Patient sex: M
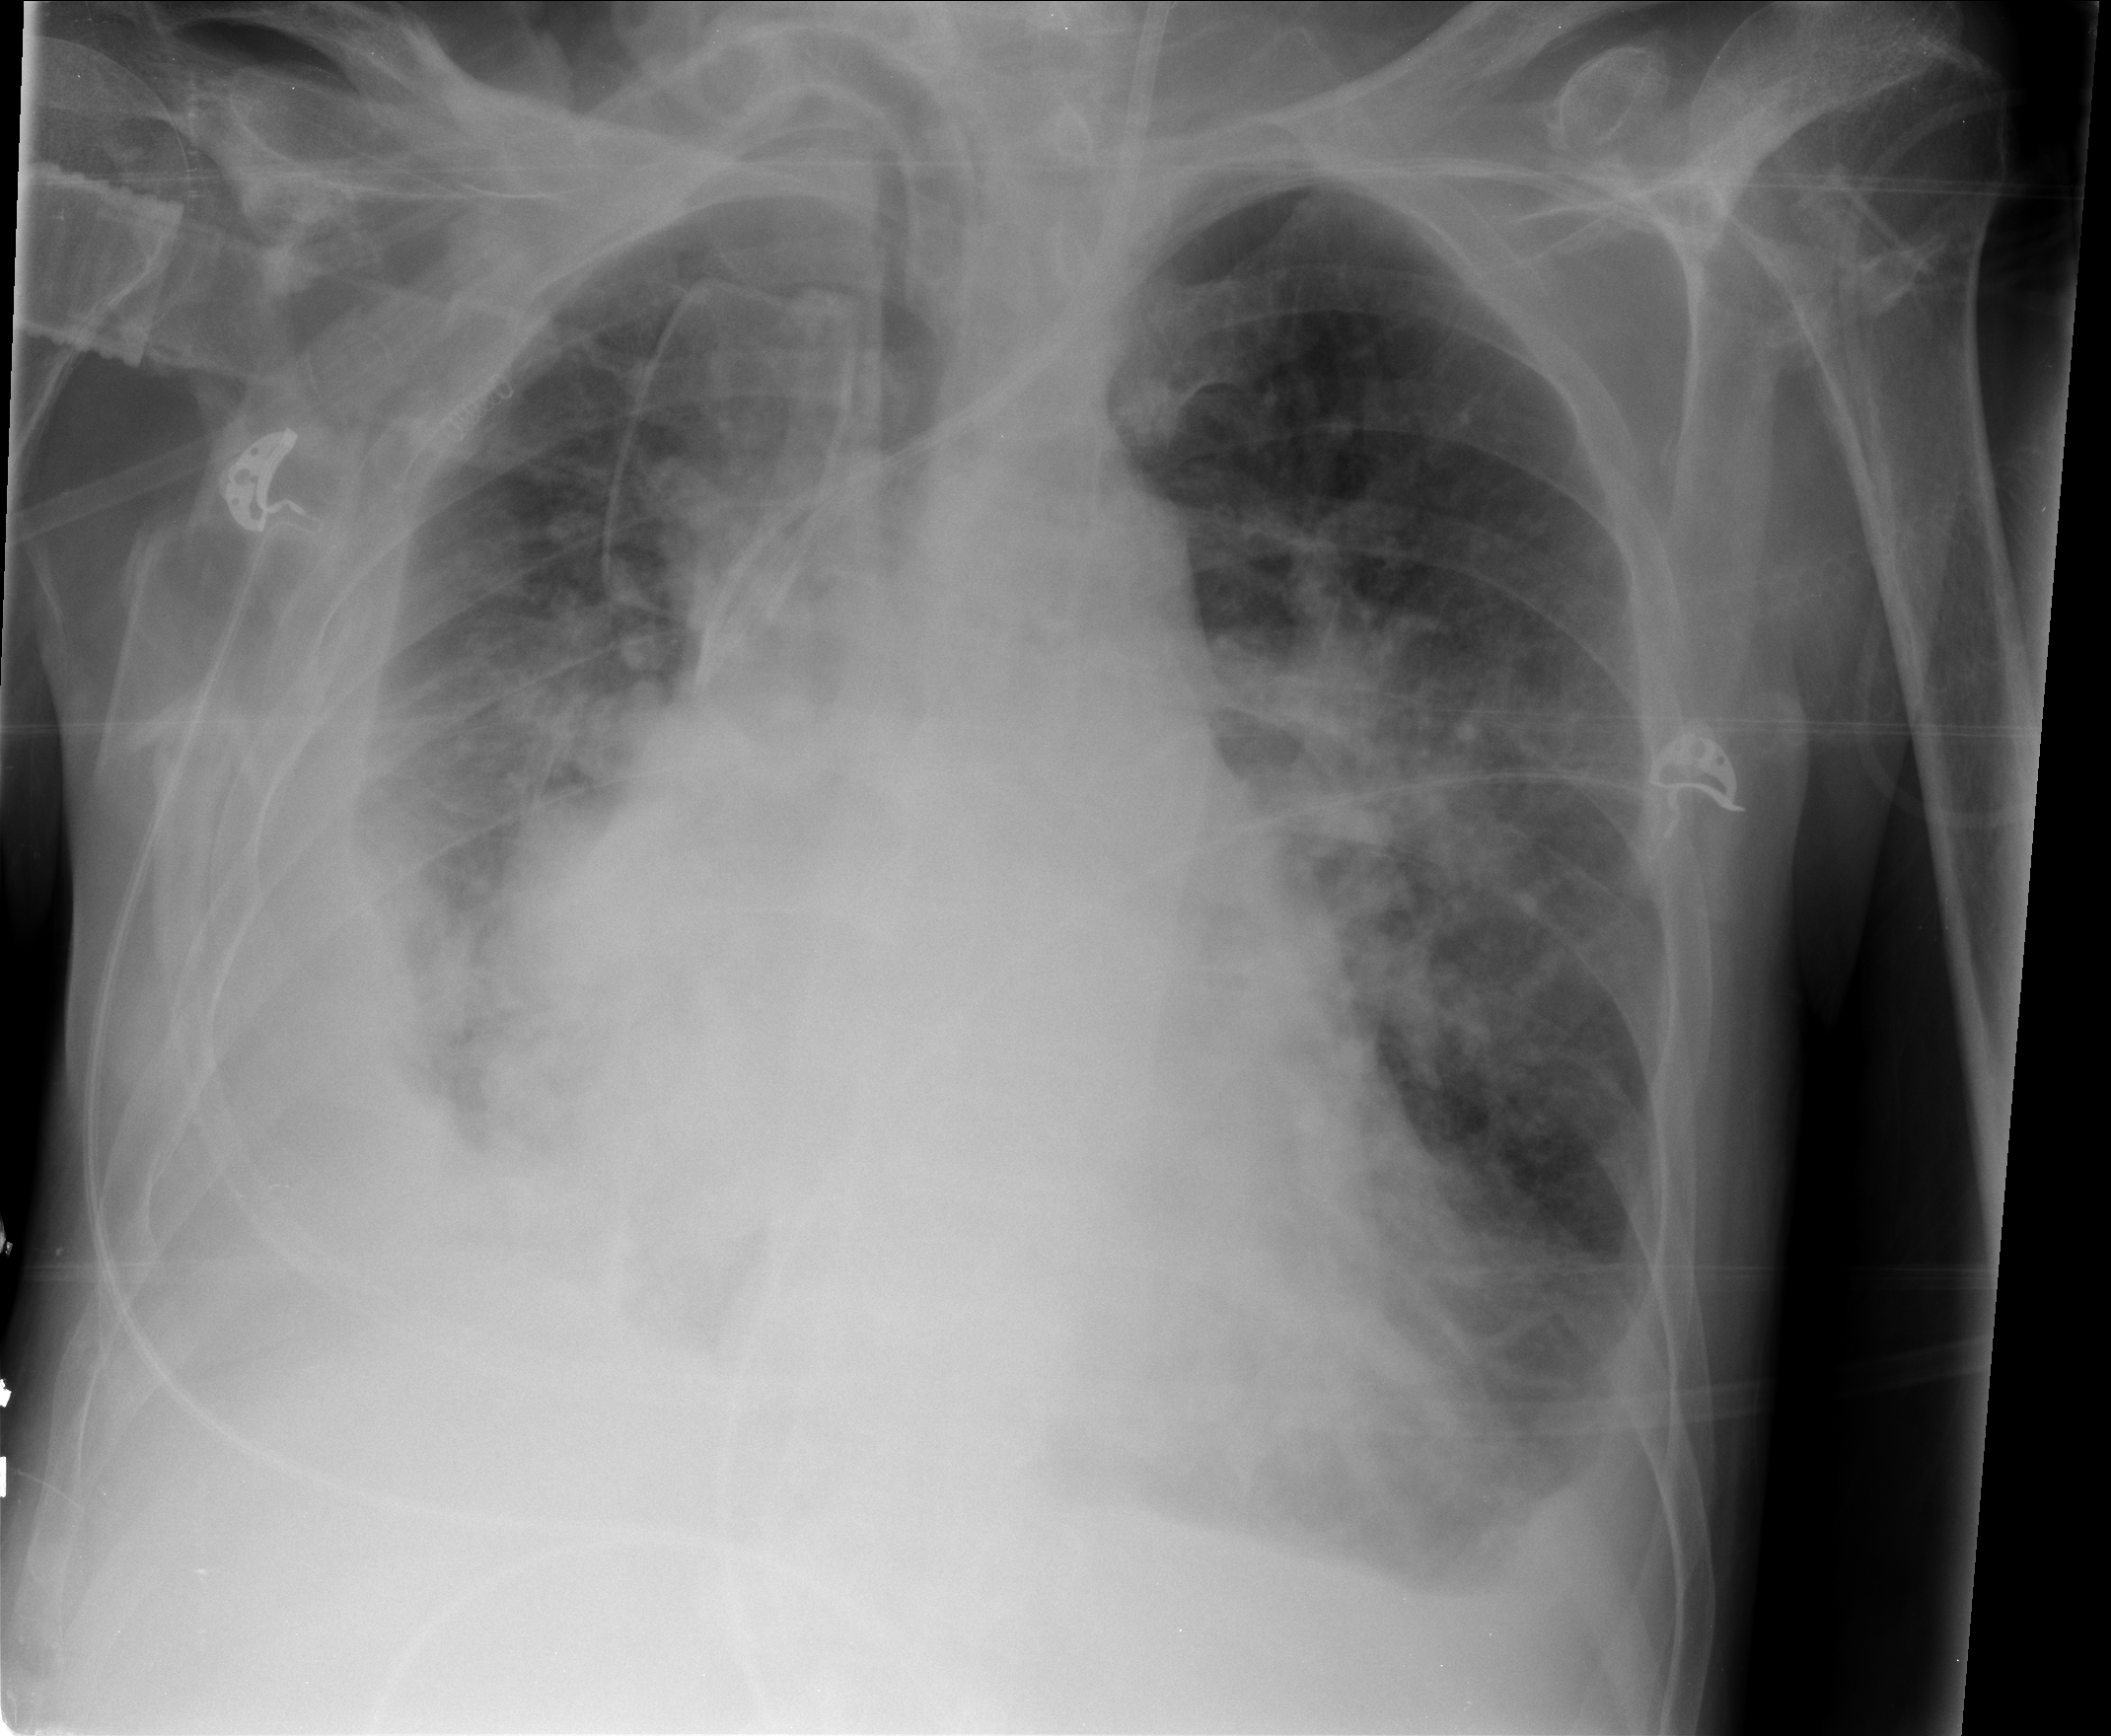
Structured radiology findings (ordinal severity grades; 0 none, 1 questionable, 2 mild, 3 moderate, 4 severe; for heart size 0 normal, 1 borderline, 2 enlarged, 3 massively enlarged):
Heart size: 3
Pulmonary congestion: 3
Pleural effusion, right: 3
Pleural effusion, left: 2
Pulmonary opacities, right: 2
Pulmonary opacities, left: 2
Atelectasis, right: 3
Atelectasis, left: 2